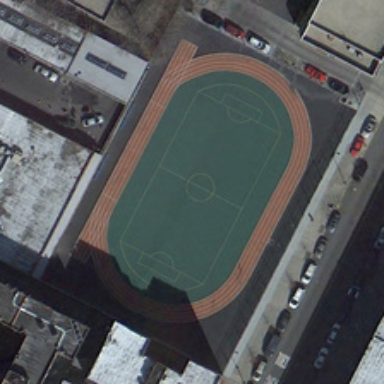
Several buildings and cars are around a playground .